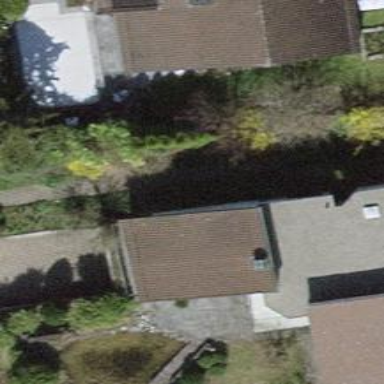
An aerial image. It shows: Detached building with tiled roof.